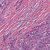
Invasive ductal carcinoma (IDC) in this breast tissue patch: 1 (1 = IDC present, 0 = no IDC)